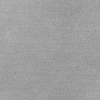
Atmospheric dust classification: dusty